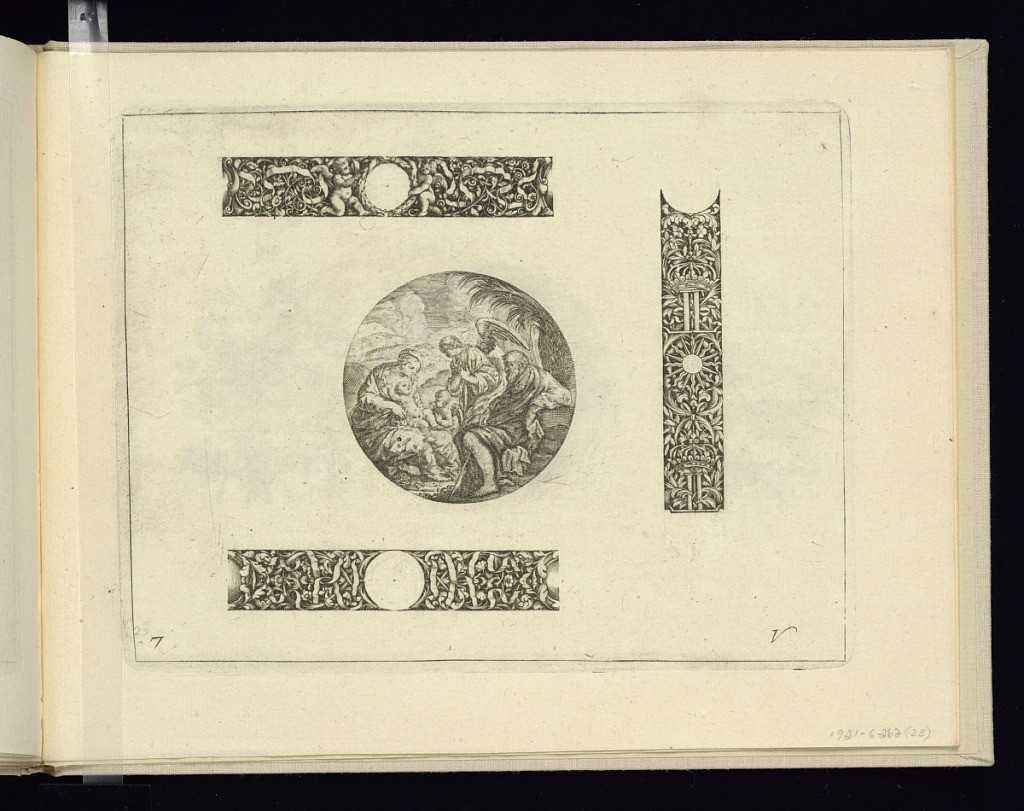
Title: Design for a Watchcase
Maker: Jacques Vauquer, French, 1621–1686
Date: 1660–1670
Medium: Engraving on laid paper
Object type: Print
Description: Design for the lid of a circular watchcase, decorated with a biblical scene representing two adults with two infants and an angeli; flanked by rectangular arrangements of ornamentation. The plate is signed.